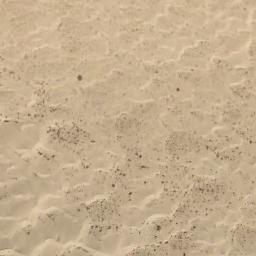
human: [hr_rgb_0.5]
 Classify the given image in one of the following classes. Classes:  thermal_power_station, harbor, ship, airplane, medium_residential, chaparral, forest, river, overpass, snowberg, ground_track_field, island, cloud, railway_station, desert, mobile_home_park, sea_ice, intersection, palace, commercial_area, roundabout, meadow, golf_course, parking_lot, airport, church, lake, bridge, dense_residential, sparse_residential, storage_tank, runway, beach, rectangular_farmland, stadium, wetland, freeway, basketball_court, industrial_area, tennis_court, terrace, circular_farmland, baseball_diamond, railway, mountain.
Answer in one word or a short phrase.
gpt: desert